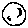
Label: moon